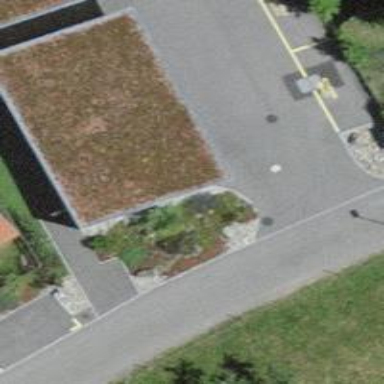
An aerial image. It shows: View of roof of building.